Chest X-ray:
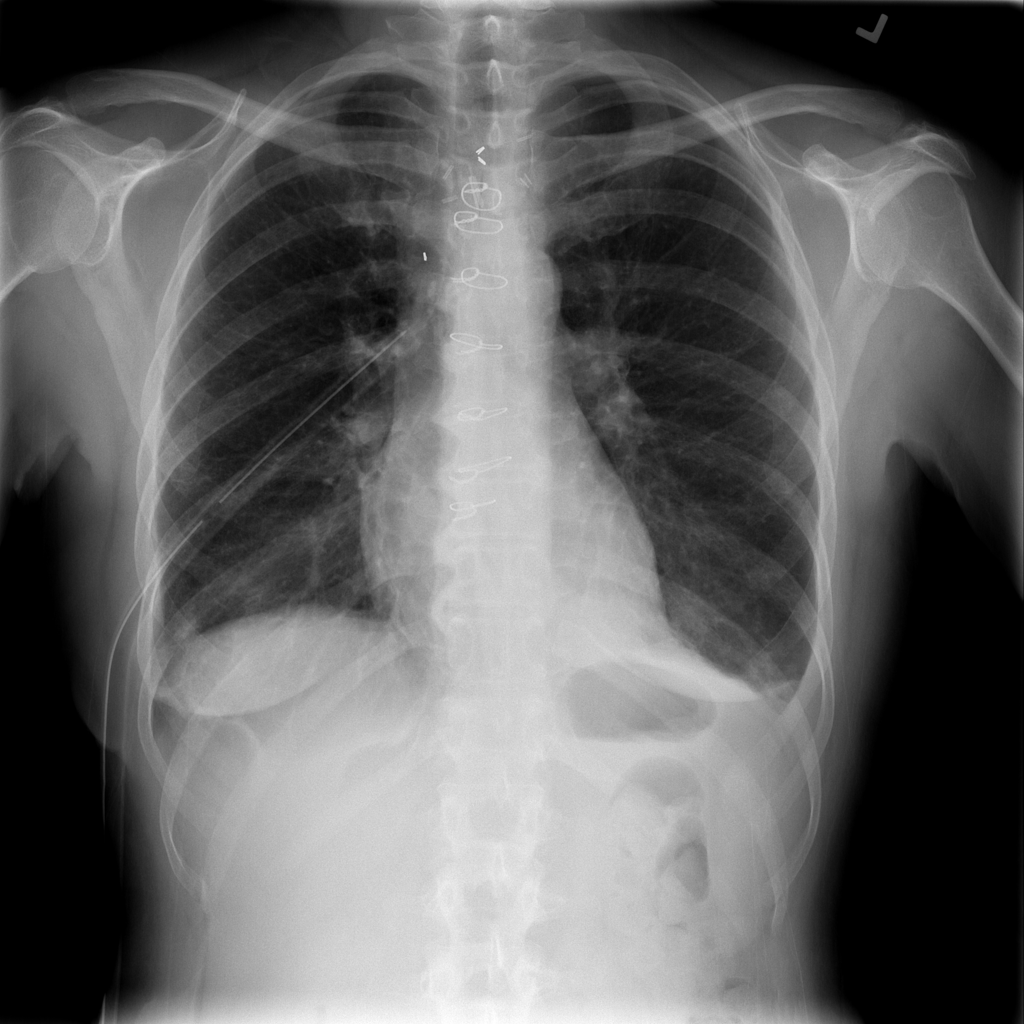
Findings: Effusion, Consolidation
No abnormal finding: no